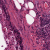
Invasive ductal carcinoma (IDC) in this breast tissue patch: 0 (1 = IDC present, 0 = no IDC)